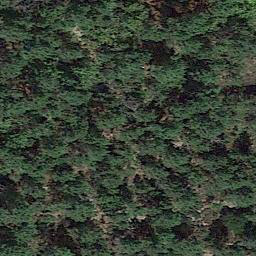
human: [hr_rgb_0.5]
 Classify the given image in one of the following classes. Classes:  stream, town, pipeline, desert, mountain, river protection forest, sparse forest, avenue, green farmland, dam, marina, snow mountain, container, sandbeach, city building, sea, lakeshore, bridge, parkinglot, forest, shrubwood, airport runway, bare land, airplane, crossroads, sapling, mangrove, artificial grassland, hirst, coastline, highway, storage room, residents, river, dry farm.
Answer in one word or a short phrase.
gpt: forest